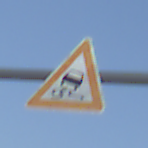
Verkehrszeichen: SchleuderOderRutschgefahr
Umgebung: Outdoor, Urban
Tageszeit: SunriseSunset
Wetter: Clear
Licht: Natural
Jahreszeit: NotSpecified
Kontrast: MediumContrast